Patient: sex M, age 33
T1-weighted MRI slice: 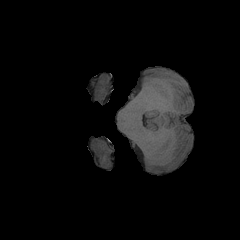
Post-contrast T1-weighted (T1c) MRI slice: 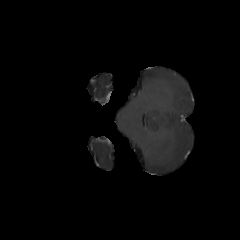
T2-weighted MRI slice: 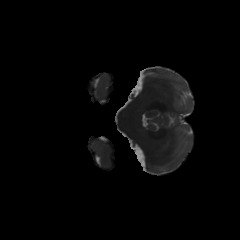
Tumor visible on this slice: no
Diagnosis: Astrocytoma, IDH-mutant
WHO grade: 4